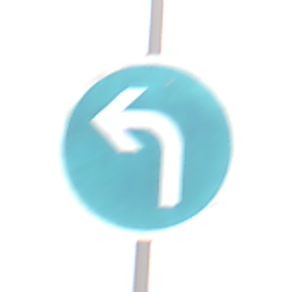
Verkehrszeichen: VorgeschriebeneFahrtrichtungLinks
Umgebung: Outdoor, Nature
Tageszeit: MorningAfternoon
Wetter: Overcast
Licht: Natural
Jahreszeit: NotSpecified
Kontrast: LowContrast